Question: I use tcpdf to generate pdf files.
And there's a problem in aligning image in table td.
I am uising '$pdf->writeHTML($html, true, false, true, false, '');' in tcpdf.

html is clear from the image i have shared.
html is just simple as
'''
<table>
<tr>
<td>&nbsp</td>
<td>Picture</td>
.......
</tr>
<tr>
<td>1</td>
<td style="text-align:center"><img src="abc.jpg" width="20" height="20" ></td>
.......
</tr>
</table>
'''
Note: align="center", valign="middle" , css margin and padding ... nothing seems to work I tried on
text-align:center push into center but not vertically.
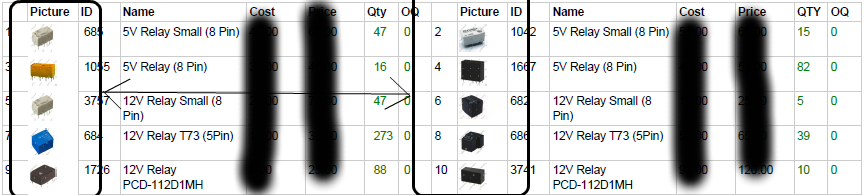
Answer: Adding the following CSS to your 'td' should work:
'''
td {
vertical-align: middle;
text-align:center;
}
'''
See <URL> of it working.